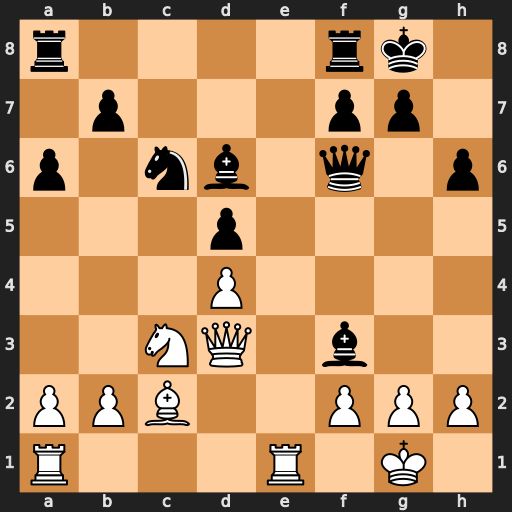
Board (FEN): r4rk1/1p3pp1/p1nb1q1p/3p4/3P4/2NQ1b2/PPB2PPP/R3R1K1
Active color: w
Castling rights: -
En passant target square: -
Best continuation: Qh7#